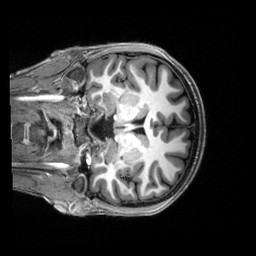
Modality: T1w
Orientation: coronal
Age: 22
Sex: female
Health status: healthy
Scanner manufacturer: siemens
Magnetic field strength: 3 T
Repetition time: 2.5 s
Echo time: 0.00222 s